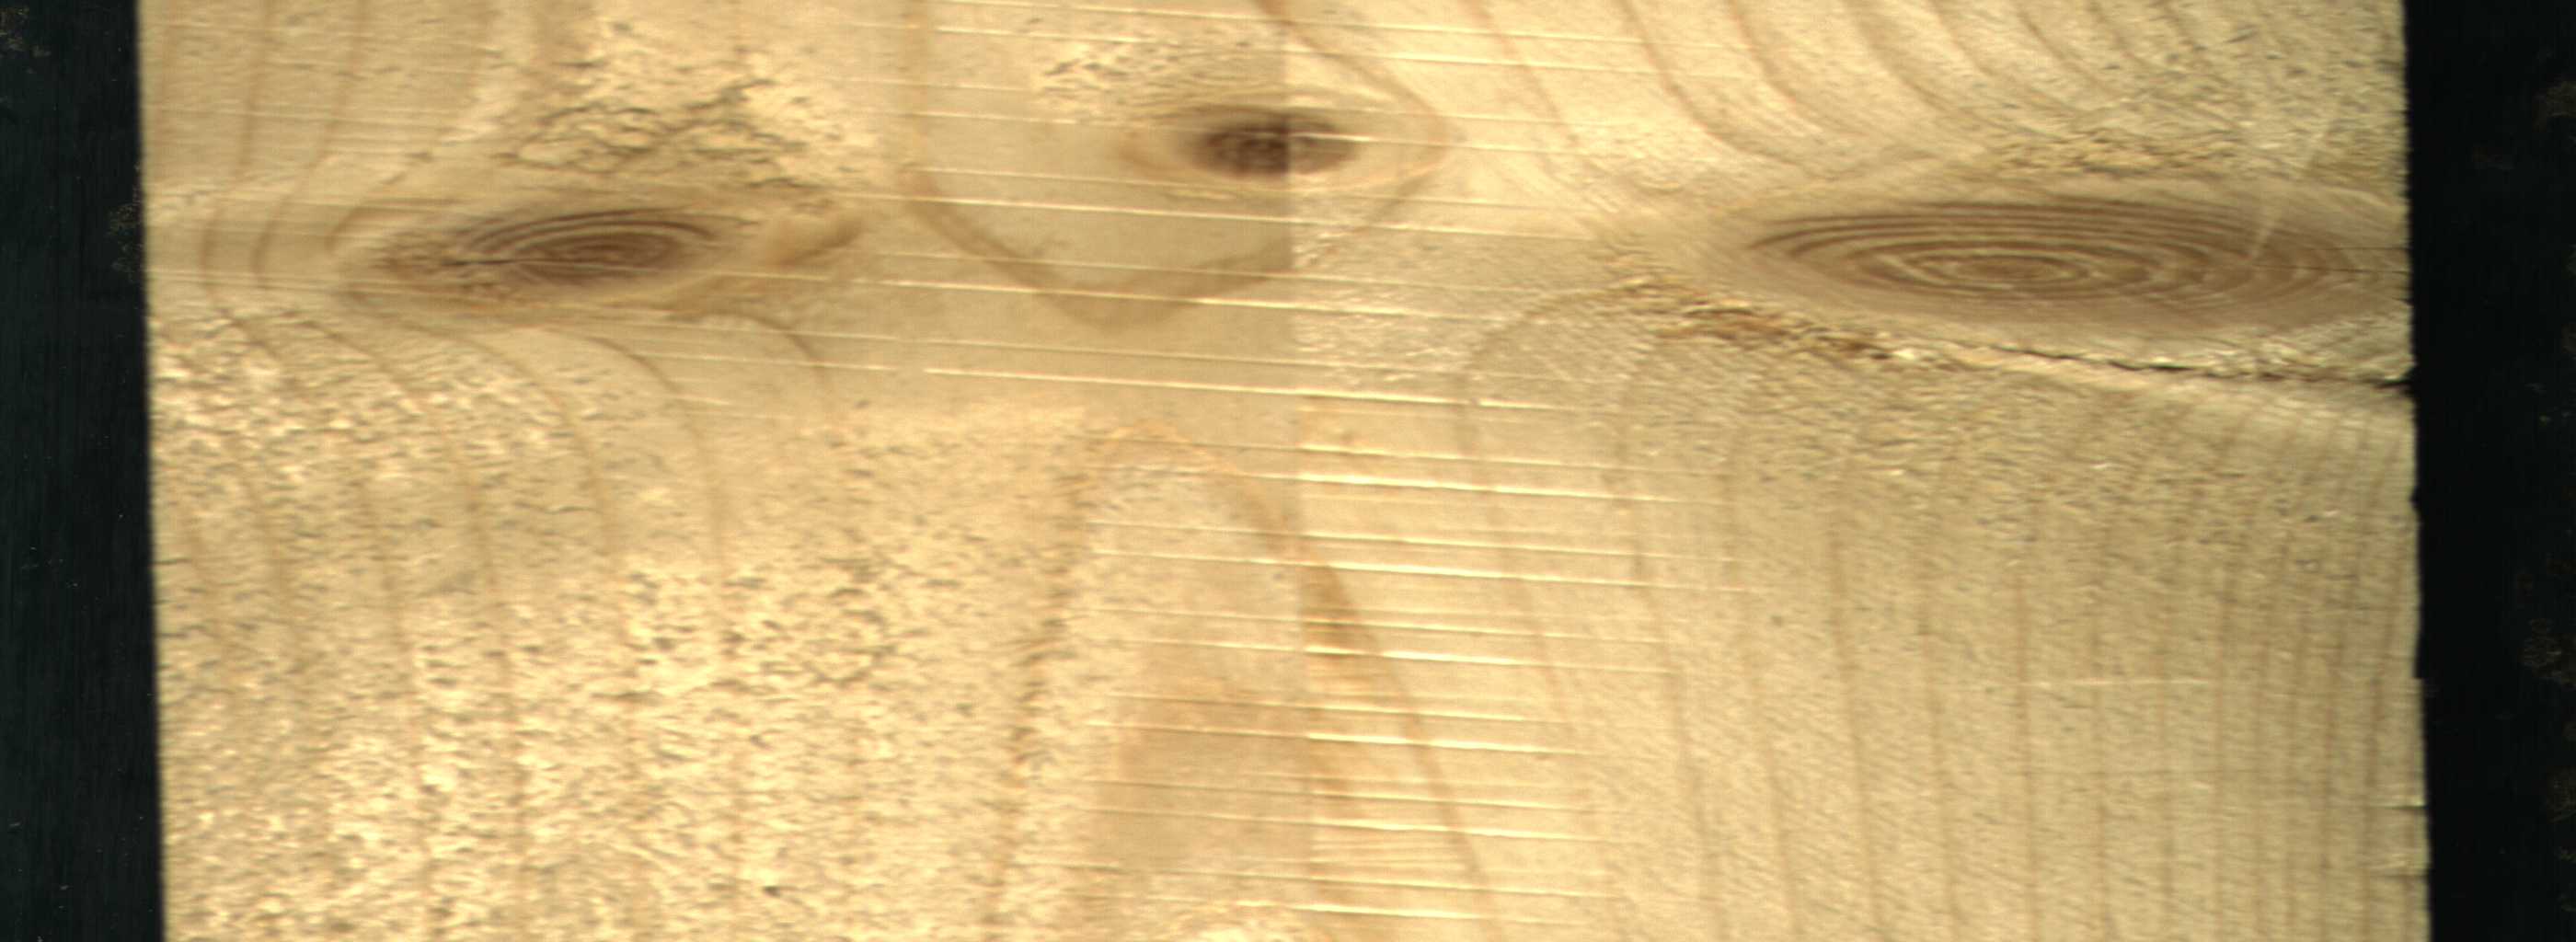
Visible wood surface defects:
Live_Knot
Live_Knot
Live_Knot